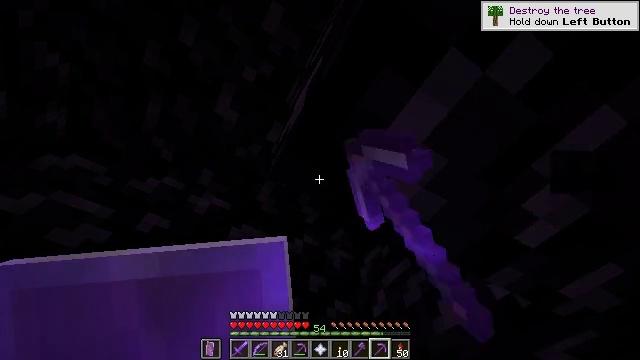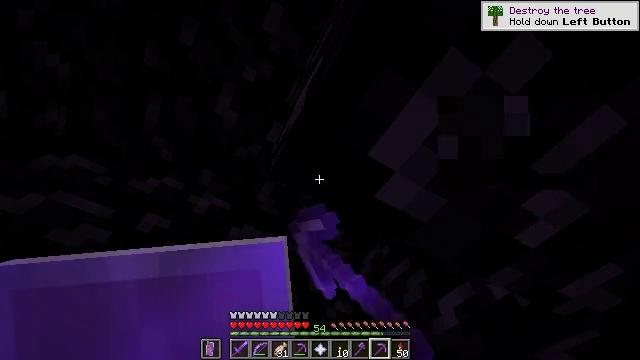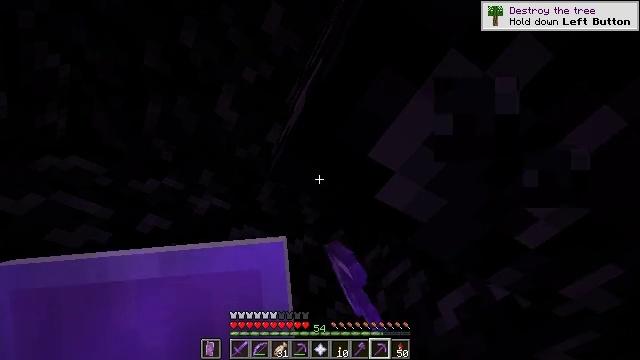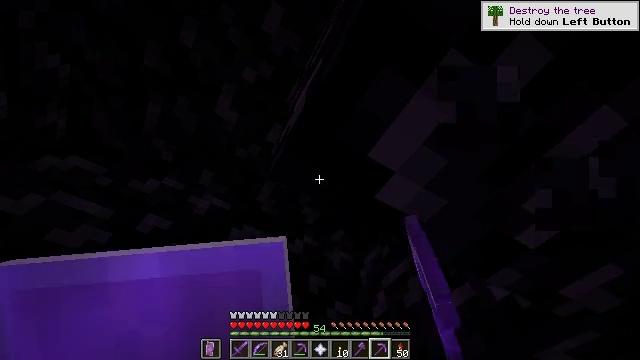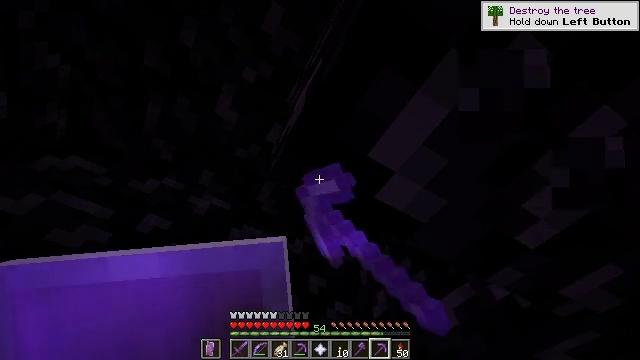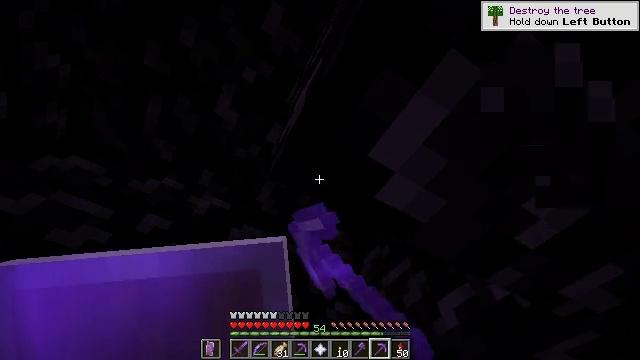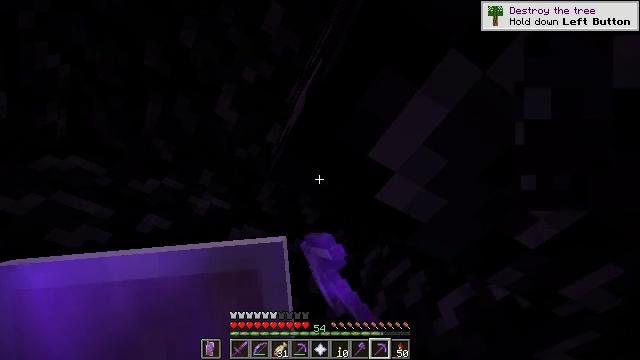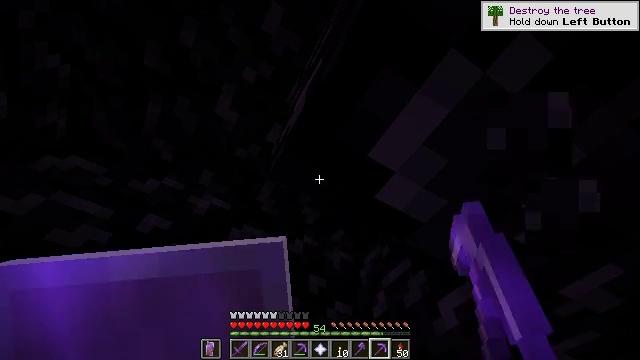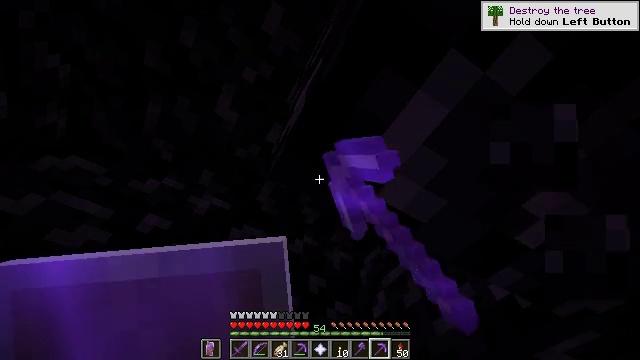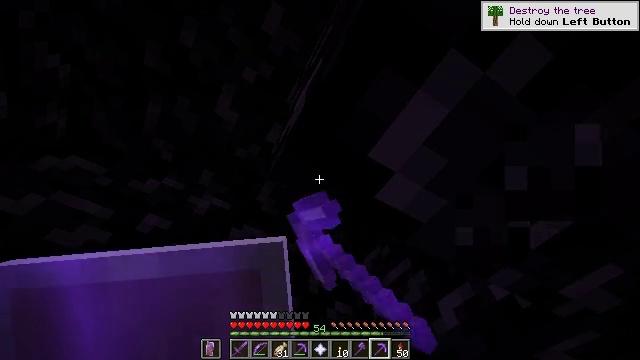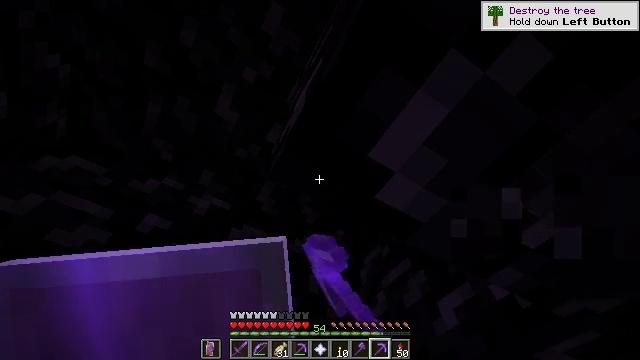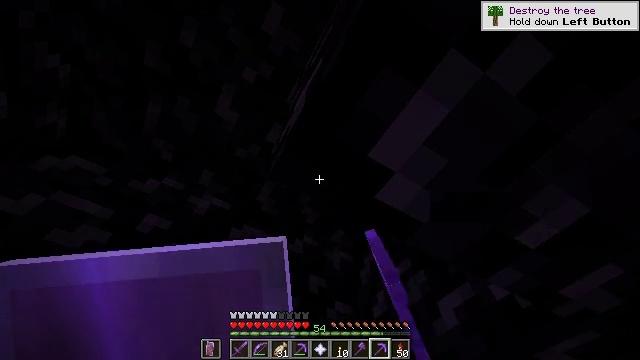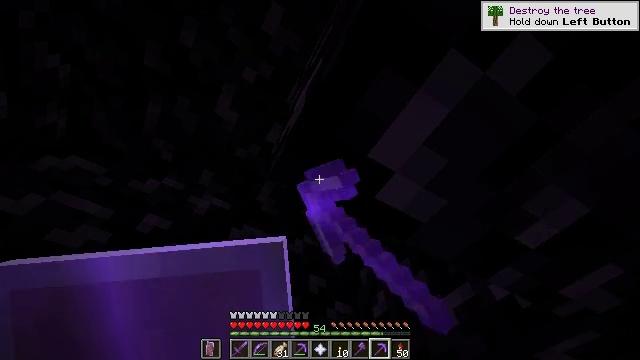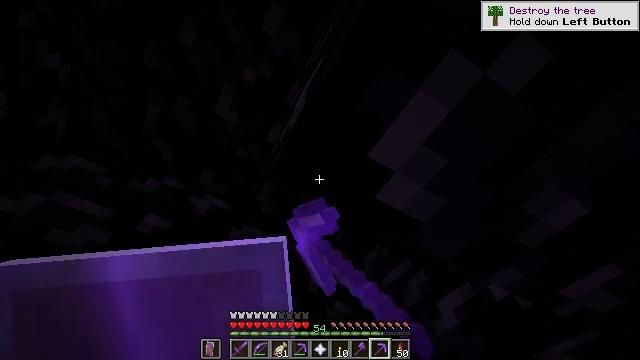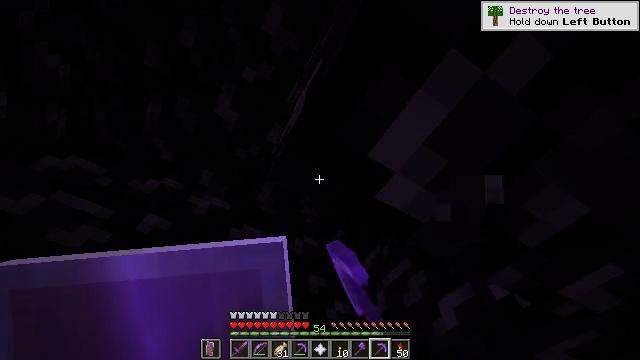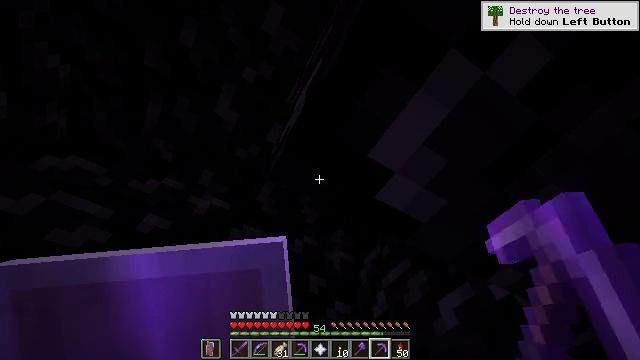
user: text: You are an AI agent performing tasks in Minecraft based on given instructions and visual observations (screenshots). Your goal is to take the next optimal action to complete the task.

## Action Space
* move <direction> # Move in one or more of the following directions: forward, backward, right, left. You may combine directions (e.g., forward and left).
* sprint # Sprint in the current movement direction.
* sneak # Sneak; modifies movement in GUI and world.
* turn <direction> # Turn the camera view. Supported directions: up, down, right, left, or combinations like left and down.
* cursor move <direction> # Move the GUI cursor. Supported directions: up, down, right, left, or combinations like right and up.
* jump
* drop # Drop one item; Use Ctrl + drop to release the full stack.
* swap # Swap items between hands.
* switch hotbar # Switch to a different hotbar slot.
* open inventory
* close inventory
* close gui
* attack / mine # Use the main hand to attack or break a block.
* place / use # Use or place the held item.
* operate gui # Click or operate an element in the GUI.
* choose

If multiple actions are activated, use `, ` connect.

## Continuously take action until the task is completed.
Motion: motion action
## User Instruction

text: Mine the obsidian block.
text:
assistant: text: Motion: attack / mine
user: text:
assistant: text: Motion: attack / mine
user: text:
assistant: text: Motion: attack / mine
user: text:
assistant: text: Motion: attack / mine
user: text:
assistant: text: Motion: attack / mine
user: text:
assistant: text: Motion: attack / mine
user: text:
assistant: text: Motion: attack / mine
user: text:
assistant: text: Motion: attack / mine
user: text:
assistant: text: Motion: attack / mine
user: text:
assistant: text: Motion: attack / mine
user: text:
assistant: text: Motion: attack / mine
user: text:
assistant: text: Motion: attack / mine
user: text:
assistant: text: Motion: attack / mine
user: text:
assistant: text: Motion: attack / mine
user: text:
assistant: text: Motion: attack / mine
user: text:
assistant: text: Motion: attack / mine
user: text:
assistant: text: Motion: attack / mine
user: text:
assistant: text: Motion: attack / mine
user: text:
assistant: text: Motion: attack / mine
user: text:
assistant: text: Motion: attack / mine
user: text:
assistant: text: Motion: attack / mine
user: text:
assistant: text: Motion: attack / mine
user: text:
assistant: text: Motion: attack / mine
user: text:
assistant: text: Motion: attack / mine
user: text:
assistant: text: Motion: attack / mine
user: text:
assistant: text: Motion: attack / mine
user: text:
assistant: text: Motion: attack / mine
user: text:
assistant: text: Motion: attack / mine
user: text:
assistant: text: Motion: attack / mine
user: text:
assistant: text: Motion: attack / mine